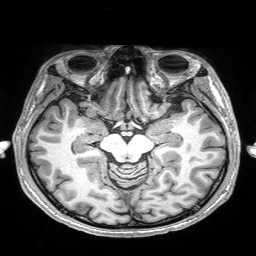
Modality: T1w
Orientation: coronal